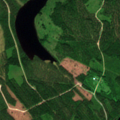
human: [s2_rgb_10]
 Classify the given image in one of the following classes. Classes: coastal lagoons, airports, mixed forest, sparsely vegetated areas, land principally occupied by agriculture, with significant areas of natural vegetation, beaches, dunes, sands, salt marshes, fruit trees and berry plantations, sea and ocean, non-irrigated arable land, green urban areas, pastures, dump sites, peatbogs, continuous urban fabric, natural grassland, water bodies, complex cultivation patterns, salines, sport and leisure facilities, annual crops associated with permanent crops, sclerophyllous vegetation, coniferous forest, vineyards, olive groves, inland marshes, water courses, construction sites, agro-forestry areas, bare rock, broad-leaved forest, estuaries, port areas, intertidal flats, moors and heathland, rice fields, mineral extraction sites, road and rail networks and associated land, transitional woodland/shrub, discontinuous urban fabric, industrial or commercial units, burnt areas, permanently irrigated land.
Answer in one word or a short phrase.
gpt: coniferous forest, mixed forest, transitional woodland/shrub, peatbogs